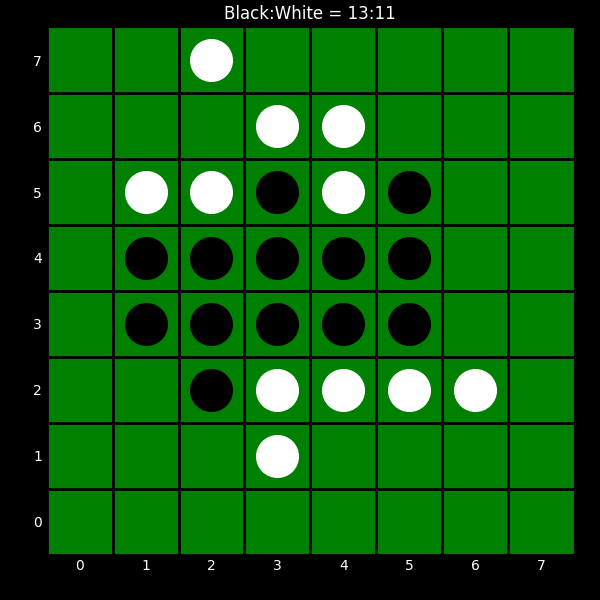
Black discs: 13
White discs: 11